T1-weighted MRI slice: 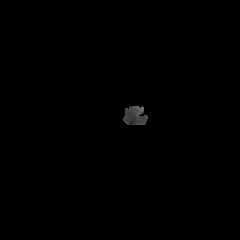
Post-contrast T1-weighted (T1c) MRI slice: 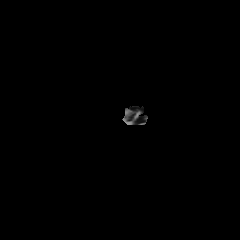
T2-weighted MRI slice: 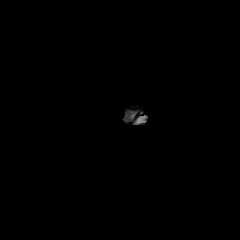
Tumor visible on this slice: no